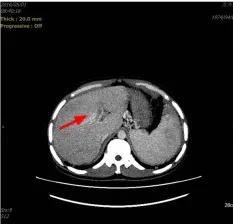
Imaging examination: a-c: In 2016, imaging revealed mild stenosis in the main portal vein. There was a conspicuous presence of collateral branches (indicated by the red arrow), facilitating the inflow of blood into the liver during the portal venous phase. Furthermore, the enhancement patterns observed in both the liver and spleen appeared uniform and essentially consistent.
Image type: radiology (ct)